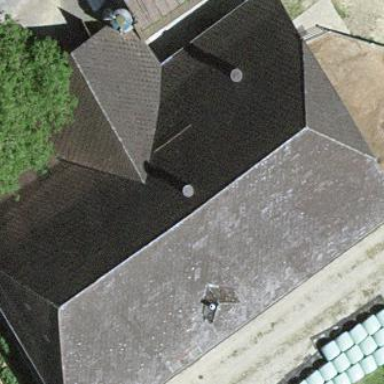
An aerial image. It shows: Farm building.